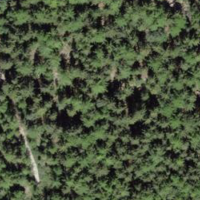
EUNIS habitat code: 43
Species observed at this site:
Arctostaphylos uva-ursi